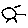
Label: sun